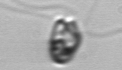
Label: flagellate_morphotype1